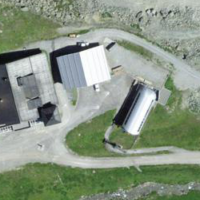
EUNIS habitat code: 26
Species observed at this site:
Eristalis tenax
Prunella collaris
Ptyonoprogne rupestris